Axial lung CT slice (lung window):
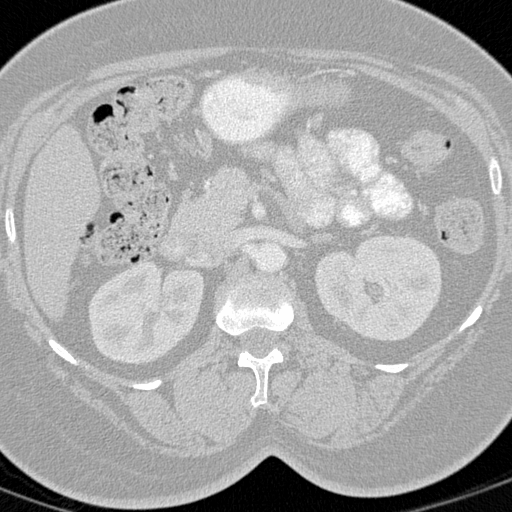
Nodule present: no